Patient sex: F
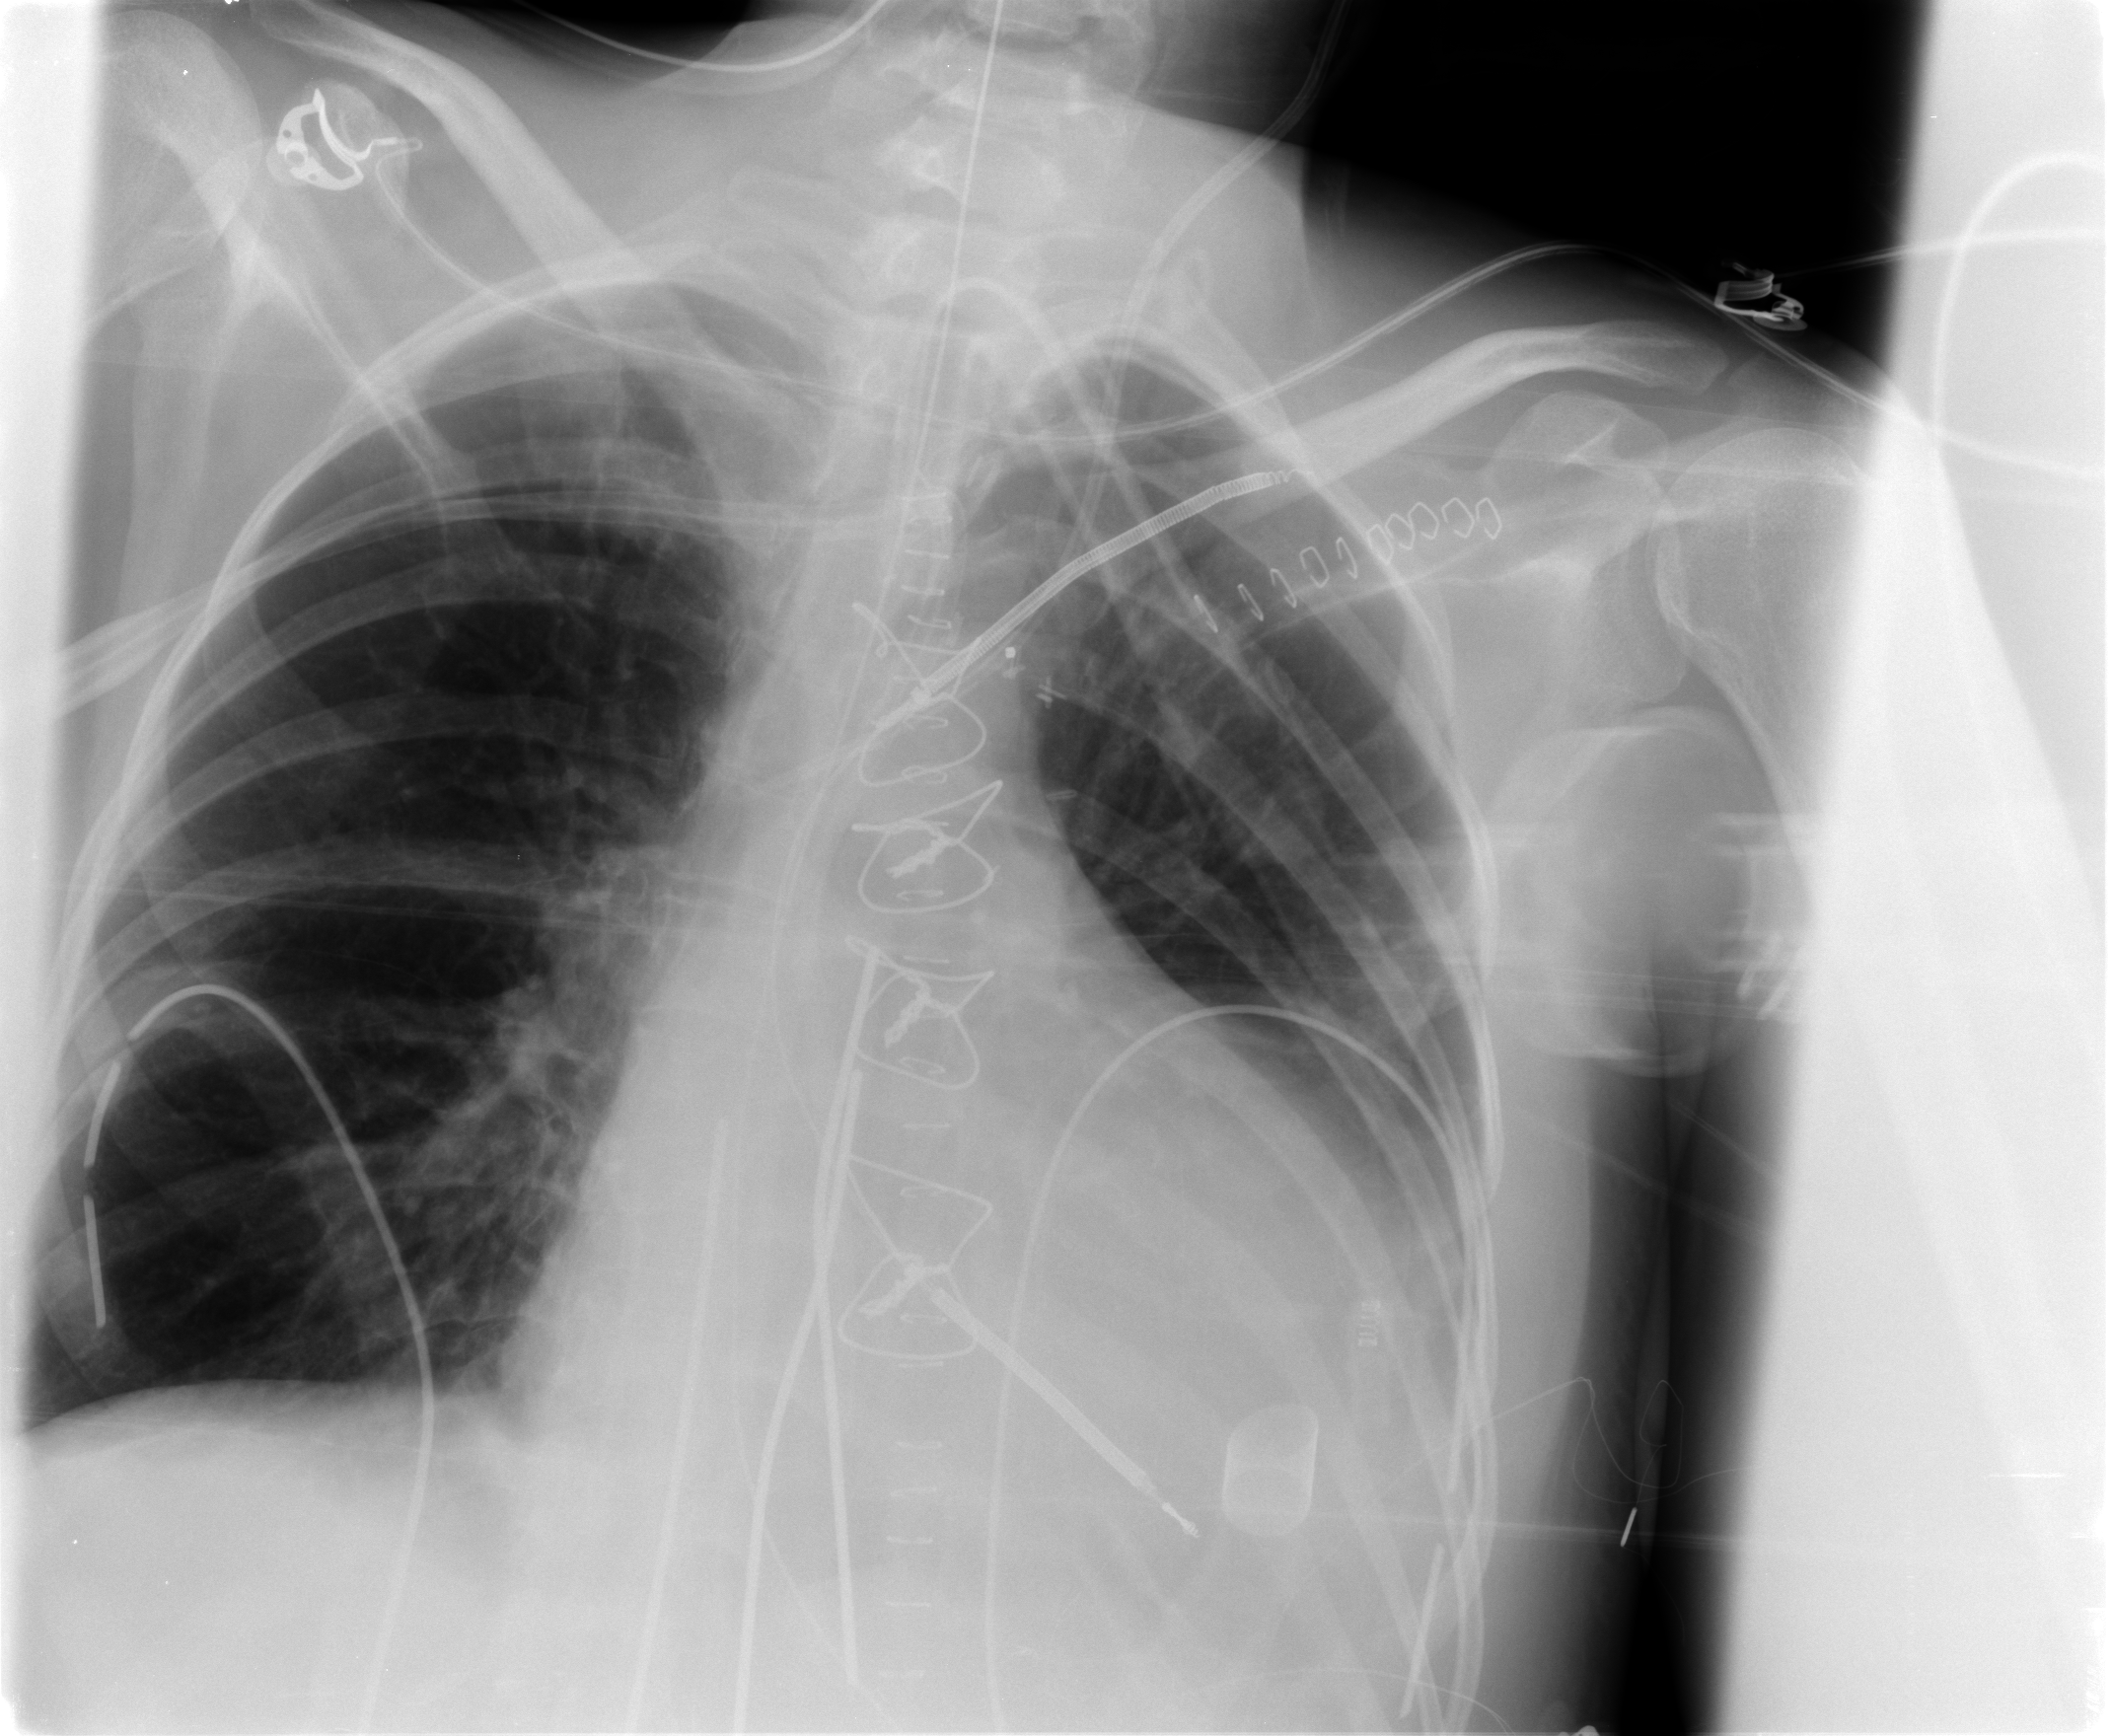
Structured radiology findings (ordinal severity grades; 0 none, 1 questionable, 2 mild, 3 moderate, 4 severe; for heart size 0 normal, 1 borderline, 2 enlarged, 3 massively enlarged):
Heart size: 2
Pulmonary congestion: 0
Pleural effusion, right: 0
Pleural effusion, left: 0
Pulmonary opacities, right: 0
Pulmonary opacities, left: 0
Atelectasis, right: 1
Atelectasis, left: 0